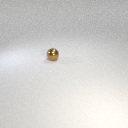
small brown metal sphere